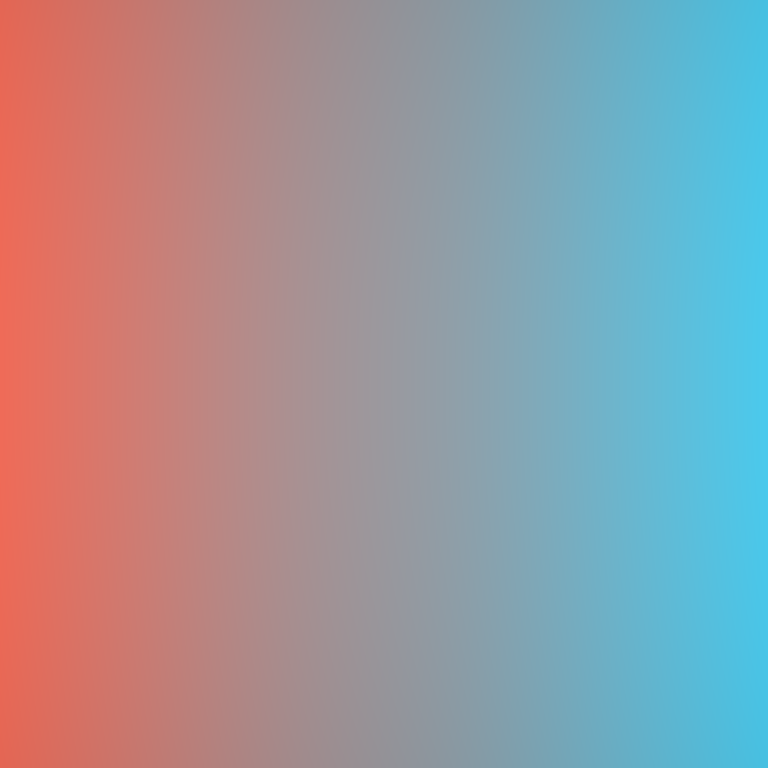
Abstract light effect, smooth gradient from warm red to cool cyan, calm atmosphere, soft blend, no room, no furniture, no objects.